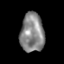
Tissue: lung
Cell type: Epithelial cells
Senescence score: 0.1924
Nuclear area (px): 904
Mean DAPI intensity: 136.29